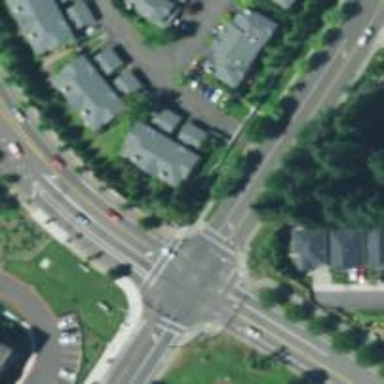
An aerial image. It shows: Marked road crossing.